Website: walmart
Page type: billing-address
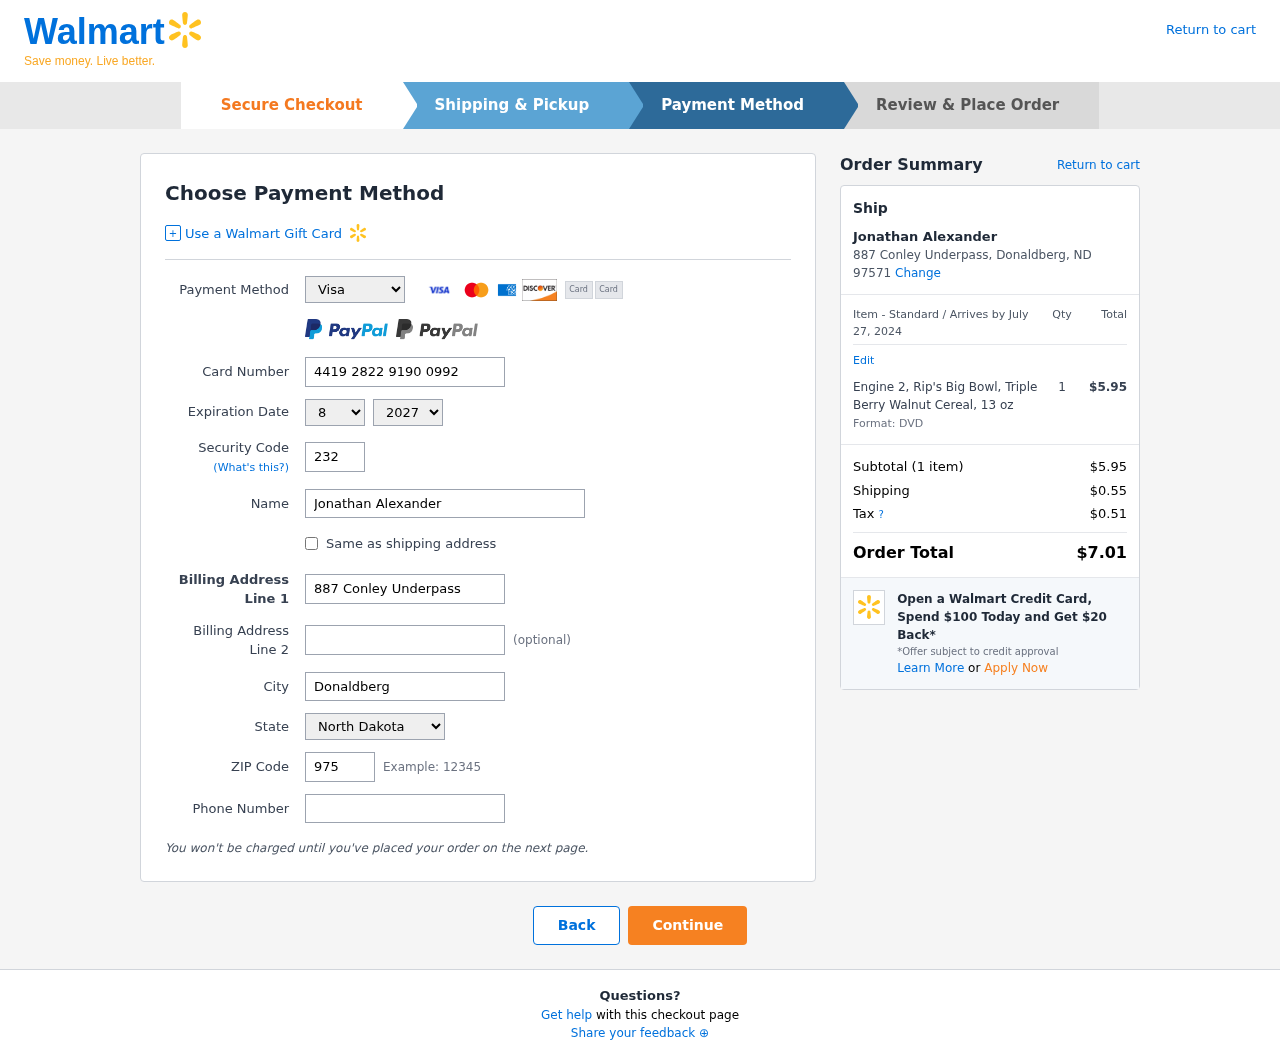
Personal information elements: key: PII_CARD_CVV
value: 232
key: PII_CARD_EXPIRY_MONTH
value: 08
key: PII_CARD_EXPIRY_YEAR
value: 27
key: PII_CARD_NUMBER
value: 4419 2822 9190 0992
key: PII_CARD_TYPE
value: Visa
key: PII_CITY
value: Donaldberg
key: PII_CITY_STATE_ZIP
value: Donaldberg, ND 97571
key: PII_FULLNAME
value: Jonathan Alexander
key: PII_PHONE
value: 4207216762
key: PII_POSTCODE
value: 97571
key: PII_STATE
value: North Dakota
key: PII_STREET
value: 887 Conley Underpass
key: PII_FULLNAME2
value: Jonathan Alexander
Product elements: key: PRODUCT1_NAME
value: Engine 2, Rip's Big Bowl, Triple Berry Walnut Cereal, 13 oz
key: PRODUCT1_PRICE
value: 5.95
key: PRODUCT1_QUANTITY
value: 1
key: PRODUCT1_DESC
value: Format: DVD
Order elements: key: ORDER_DELIVERY_DATE
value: July 27, 2024
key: ORDER_NUM_ITEMS
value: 1
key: ORDER_SUBTOTAL
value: $5.95
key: ORDER_SHIPPING_COST
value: $0.55
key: ORDER_TAX
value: $0.51
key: ORDER_TOTAL
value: $7.01